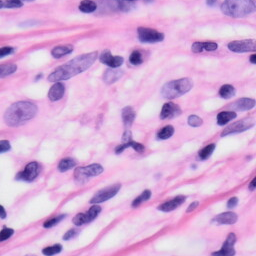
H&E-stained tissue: Skin